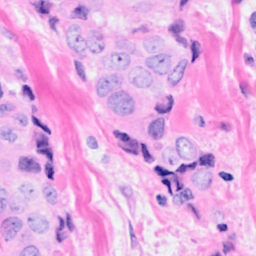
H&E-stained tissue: Breast